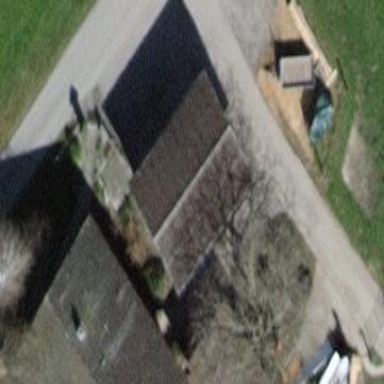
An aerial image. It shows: Garage building.